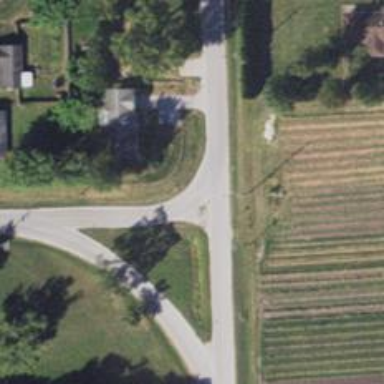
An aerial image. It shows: Tertiary road.